Question: I'm trying to create a Relative layout with View buttons at bottom and a sign in button on top of it. Problem is eventhough I have aligned the child to be center with respect to parent, it keeps shifting to right.
Here's the screenshot of the view.

And the xml code
'''
<?xml version="1.0" encoding="utf-8"?>
<RelativeLayout xmlns:android="http://schemas.android.com/apk/res/android"
android:id="@+id/RelativeLayout1"
android:layout_width="match_parent"
android:layout_height="match_parent"
android:gravity="center_horizontal"
>
<LinearLayout
android:id="@+id/screenOneFooter"
android:layout_width="wrap_content"
android:layout_height="wrap_content"
android:layout_alignParentBottom="true"
android:layout_centerHorizontal="true"
android:orientation="horizontal"
android:weightSum="4" >
<View
android:id="@+id/one_view1"
android:layout_width="12dp"
android:layout_height="12dp"
android:layout_marginLeft="7dp"
android:layout_marginRight="7dp"
android:background="@drawable/circledarkstyle" />
<View
android:id="@+id/one_view2"
android:layout_width="12dp"
android:layout_height="12dp"
android:layout_marginLeft="7dp"
android:layout_marginRight="7dp"
android:background="@drawable/circlestyle_g1" />
<View
android:id="@+id/one_view3"
android:layout_width="12dp"
android:layout_height="12dp"
android:layout_marginLeft="7dp"
android:layout_marginRight="7dp"
android:background="@drawable/circlestyle_g1" />
<View
android:id="@+id/one_view4"
android:layout_width="12dp"
android:layout_height="12dp"
android:layout_marginLeft="7dp"
android:layout_marginRight="7dp"
android:background="@drawable/circlestyle_g1" />
</LinearLayout>
<Button
android:layout_width="wrap_content"
android:layout_height="wrap_content"
android:layout_above="@+id/screenOneFooter"
android:layout_alignParentStart="false"
android:layout_centerHorizontal="true"
android:background="#e86e6d"
android:drawablePadding="@dimen/com_facebook_likebutton_compound_drawable_padding"
android:drawableRight="@drawable/com_facebook_inverse_icon"
android:gravity="top|bottom|center_vertical|center_horizontal"
android:onClick="onLoginClick"
android:paddingBottom="@dimen/com_facebook_loginview_padding_bottom"
android:paddingLeft="@dimen/com_facebook_loginview_padding_left"
android:paddingRight="@dimen/com_facebook_loginview_padding_right"
android:paddingTop="@dimen/com_facebook_loginview_padding_top"
android:text="@string/com_facebook_loginview_log_in_button"
android:textColor="@color/com_facebook_loginview_text_color"
android:textSize="@dimen/com_facebook_loginview_text_size"
android:textStyle="bold" />
</RelativeLayout>
'''
Dragging the button left towards the central dotted line doesn't have any effect. It shifts back.Any thoughts ?
# EDIT:
Till devices of screen size 4", layout child seems to be centered. After 4" (4.65" to be precise) and above screen sizea, its as shown in the above screenshot. Weird ? Am I missing something here ? -
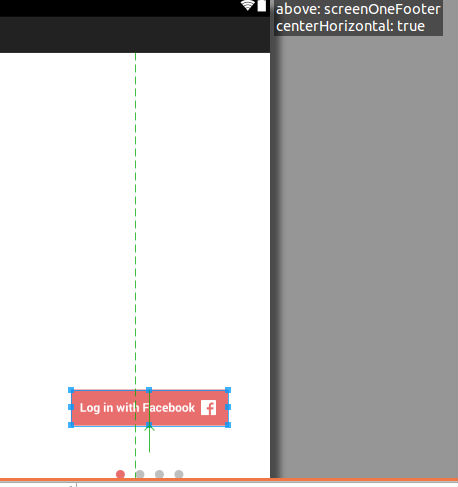
Answer: Is this what you wanted?
'''
<?xml version="1.0" encoding="utf-8"?>
<RelativeLayout xmlns:android="http://schemas.android.com/apk/res/android"
android:id="@+id/RelativeLayout1"
android:layout_width="match_parent"
android:layout_height="match_parent"
android:gravity="center_horizontal"
>
<LinearLayout
android:id="@+id/screenOneFooter"
android:layout_width="wrap_content"
android:layout_height="wrap_content"
android:layout_alignParentBottom="true"
android:layout_centerHorizontal="true"
android:orientation="horizontal"
android:weightSum="4" >
<View
android:id="@+id/one_view1"
android:layout_width="12dp"
android:layout_height="12dp"
android:layout_marginLeft="7dp"
android:layout_marginRight="7dp"
android:background="@drawable/ic_launcher" />
<View
android:id="@+id/one_view2"
android:layout_width="12dp"
android:layout_height="12dp"
android:layout_marginLeft="7dp"
android:layout_marginRight="7dp"
android:background="@drawable/ic_launcher" />
<View
android:id="@+id/one_view3"
android:layout_width="12dp"
android:layout_height="12dp"
android:layout_marginLeft="7dp"
android:layout_marginRight="7dp"
android:background="@drawable/ic_launcher" />
<View
android:id="@+id/one_view4"
android:layout_width="12dp"
android:layout_height="12dp"
android:layout_marginLeft="7dp"
android:layout_marginRight="7dp"
android:background="@drawable/ic_launcher" />
</LinearLayout>
<Button
android:layout_width="wrap_content"
android:layout_height="wrap_content"
android:layout_alignParentStart="false"
android:layout_alignParentTop="true"
android:layout_centerHorizontal="true"
android:layout_marginTop="25dp"
android:background="#e86e6d"
android:gravity="top|bottom|center_vertical|center_horizontal"
android:onClick="onLoginClick"
android:text="@string/hello_world"
android:textStyle="bold" />
</RelativeLayout>
'''
Just for your information, see the screenshot.